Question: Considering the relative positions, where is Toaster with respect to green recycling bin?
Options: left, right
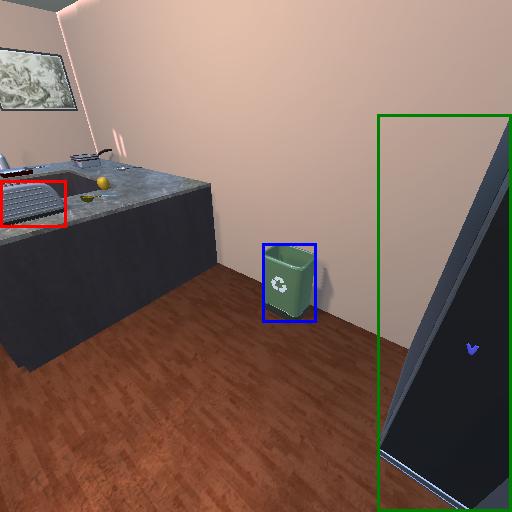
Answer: left